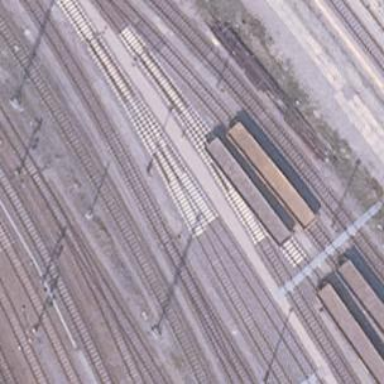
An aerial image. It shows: Railway switch.